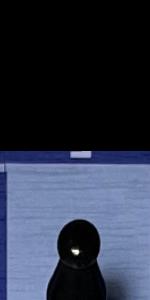
Label: Empty